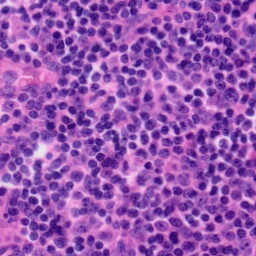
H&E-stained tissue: Tonsil